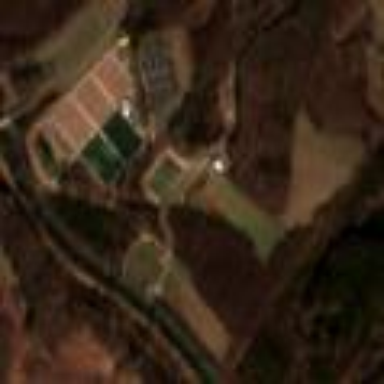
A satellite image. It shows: Sports center with multiple sports facilities on the leisure land.